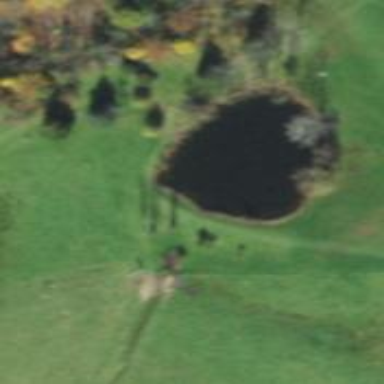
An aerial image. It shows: Peaceful pond surrounded by nature.